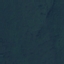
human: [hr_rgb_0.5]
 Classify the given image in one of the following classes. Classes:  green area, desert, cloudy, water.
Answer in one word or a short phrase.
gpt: green area